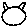
Label: cat